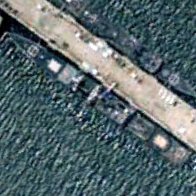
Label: cruiser